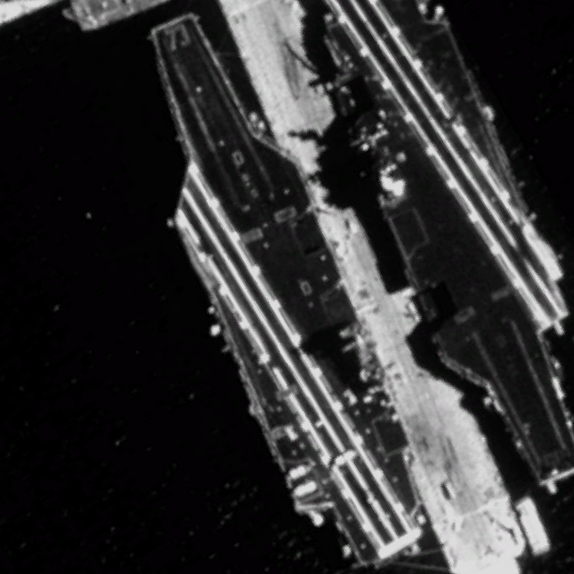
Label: aircraft_carrier